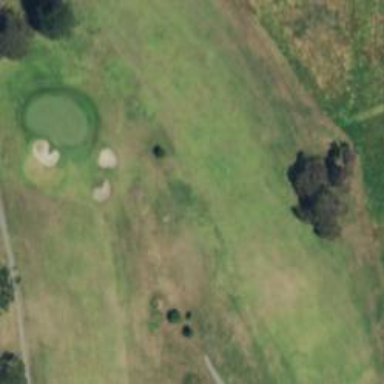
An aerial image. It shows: Scenic golf fairway.